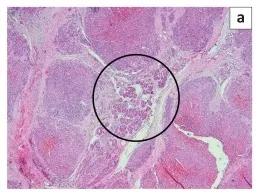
Photon microscopy of the pancreatic histology specimen with different magnification:. This low power image shows residual pancreatic tissue (centre circle) with surrounding lobules of the neoplastic infiltrate (4 x 10 magnification). This higher power view of the same area. Shows pancreatic acina, with surrounding, and ,intermingled lobules of the neoplastic infiltrate (arrows) (10x10 magnification).
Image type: pathology (h&e)